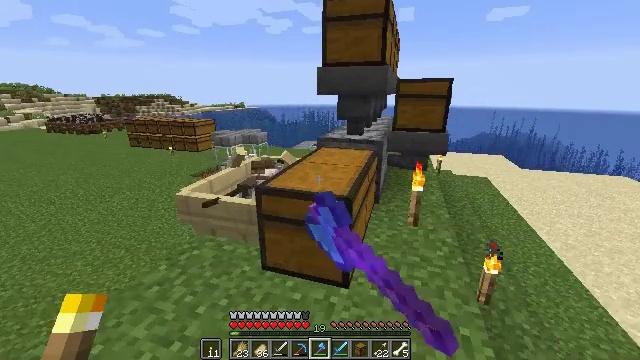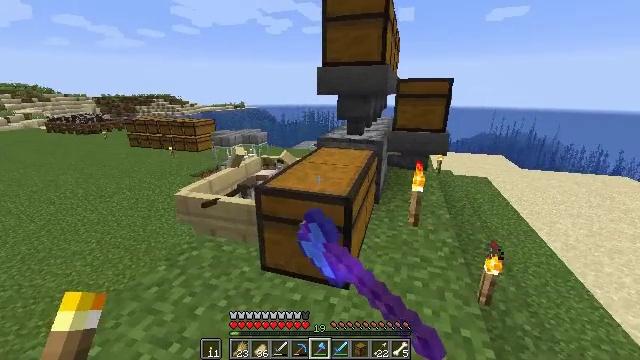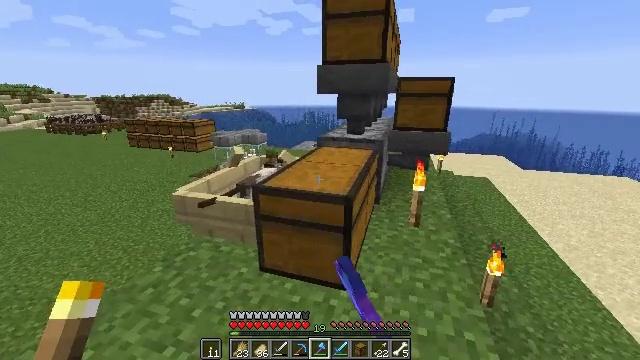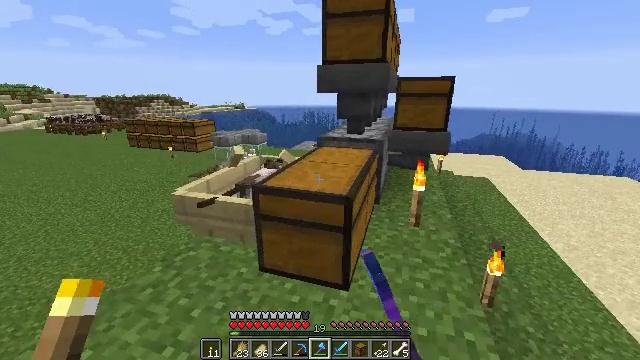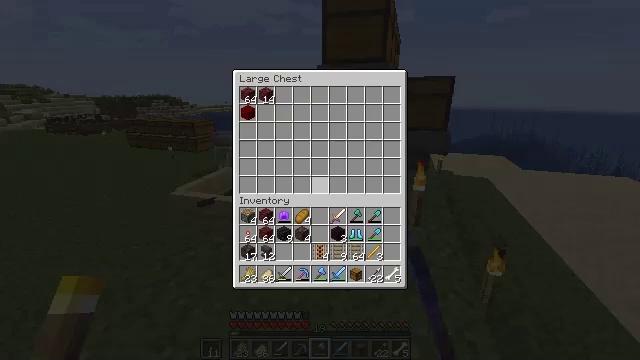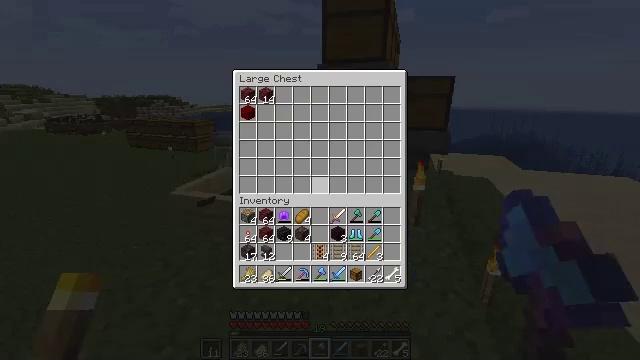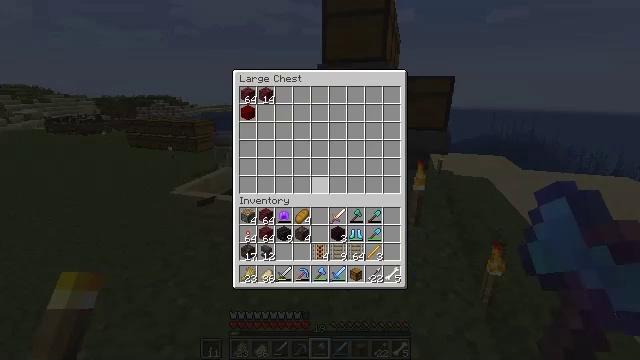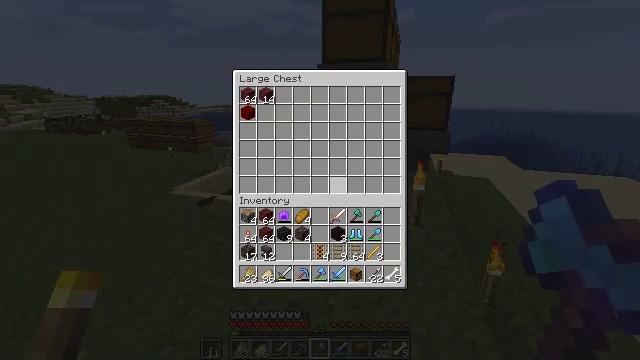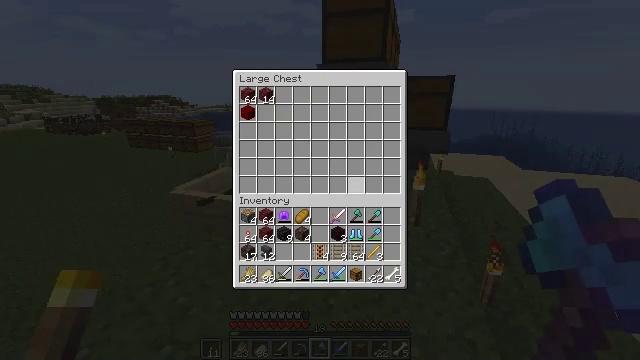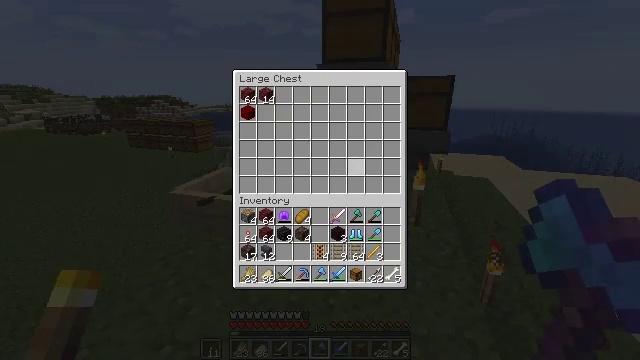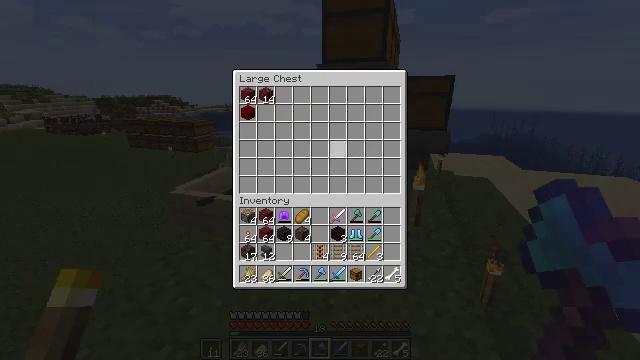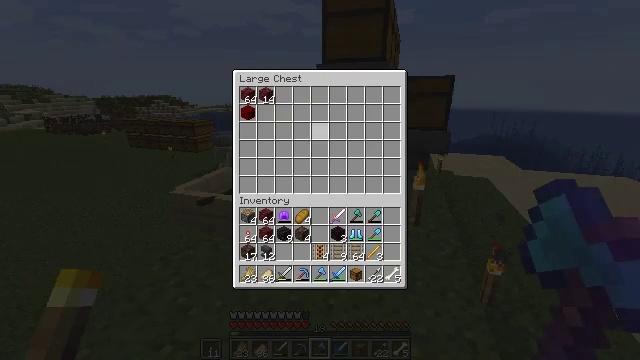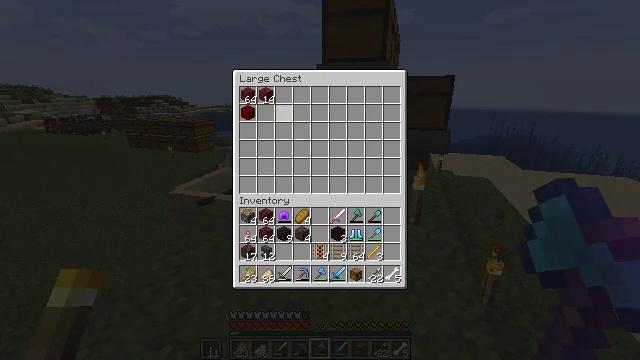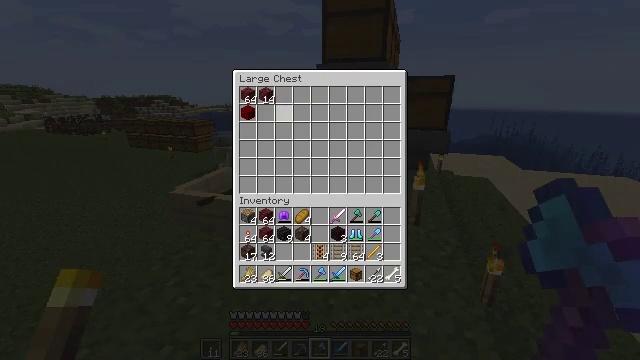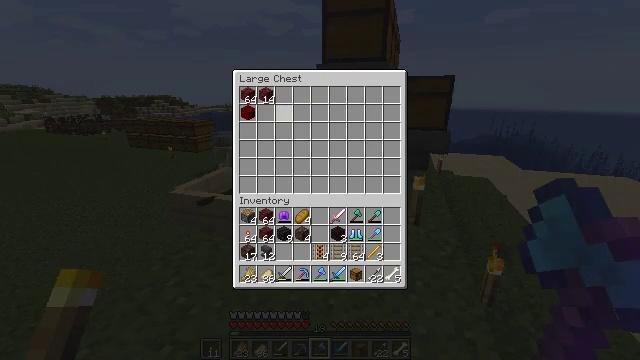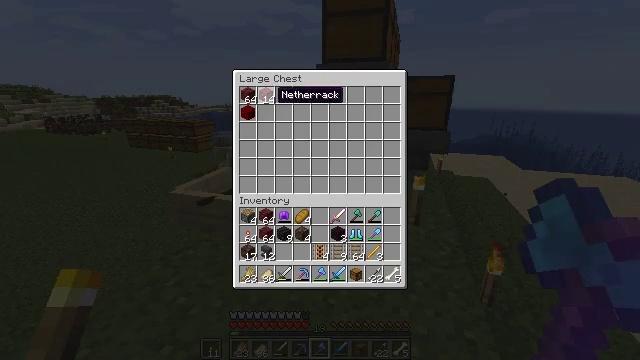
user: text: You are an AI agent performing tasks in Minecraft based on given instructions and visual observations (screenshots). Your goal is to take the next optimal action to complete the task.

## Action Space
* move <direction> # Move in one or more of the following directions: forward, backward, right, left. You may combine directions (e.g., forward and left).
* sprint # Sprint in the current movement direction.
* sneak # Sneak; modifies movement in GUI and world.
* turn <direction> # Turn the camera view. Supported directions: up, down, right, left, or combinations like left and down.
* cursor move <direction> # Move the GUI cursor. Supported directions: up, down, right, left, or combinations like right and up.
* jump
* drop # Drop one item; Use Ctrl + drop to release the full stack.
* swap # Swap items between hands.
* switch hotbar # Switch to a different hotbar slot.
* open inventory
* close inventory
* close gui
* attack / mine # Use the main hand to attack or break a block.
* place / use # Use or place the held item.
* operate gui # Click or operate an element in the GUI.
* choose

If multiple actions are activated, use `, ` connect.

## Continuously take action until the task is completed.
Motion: motion action
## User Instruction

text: Attack the chest to pick it up.
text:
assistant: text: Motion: use / place
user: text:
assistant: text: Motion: no_op
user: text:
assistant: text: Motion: no_op
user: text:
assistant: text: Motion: open gui
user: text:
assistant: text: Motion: no_op
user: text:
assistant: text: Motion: no_op
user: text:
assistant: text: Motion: cursor move right
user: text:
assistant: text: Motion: cursor move right
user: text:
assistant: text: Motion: cursor move up
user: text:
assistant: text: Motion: sneak, cursor move left and up
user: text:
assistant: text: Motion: sneak, cursor move left and up
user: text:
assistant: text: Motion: sneak, cursor move left and up
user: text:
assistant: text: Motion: sneak
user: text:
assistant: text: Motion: sneak
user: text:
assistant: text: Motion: sneak, cursor move left
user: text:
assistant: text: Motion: sneak
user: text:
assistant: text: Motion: sneak
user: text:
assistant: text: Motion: sneak
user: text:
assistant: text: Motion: sneak
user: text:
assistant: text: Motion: sneak, operate gui
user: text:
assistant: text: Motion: sneak, operate gui
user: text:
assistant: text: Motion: sneak, cursor move left, operate gui
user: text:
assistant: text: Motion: sneak, cursor move left
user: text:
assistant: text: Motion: sneak
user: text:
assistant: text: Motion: sneak
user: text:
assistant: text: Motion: sneak, operate gui
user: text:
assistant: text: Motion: sneak, operate gui
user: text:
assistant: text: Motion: sneak, cursor move down, operate gui
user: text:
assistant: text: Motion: sneak
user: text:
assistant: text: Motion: sneak, operate gui